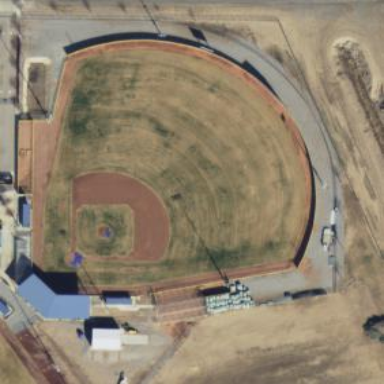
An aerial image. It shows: Baseball pitch for leisure land activities.